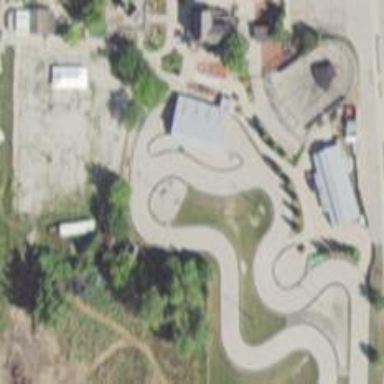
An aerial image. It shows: Karting raceway.